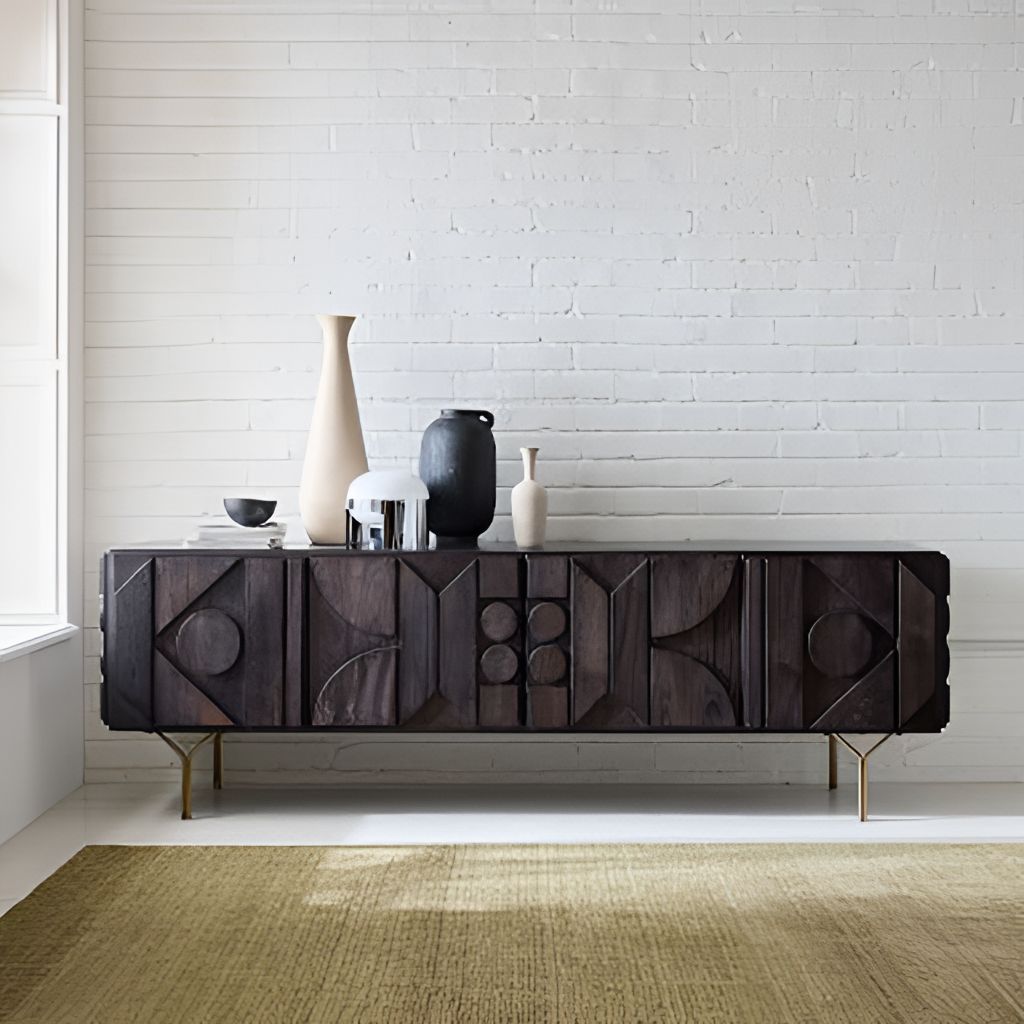
living room, brown wood sideboard, modern, brick wallpaper, with horizontal pattern, carpet flooring, with solid pattern